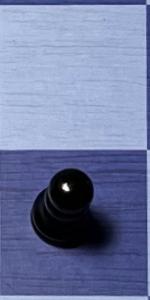
Label: Pawn_Black